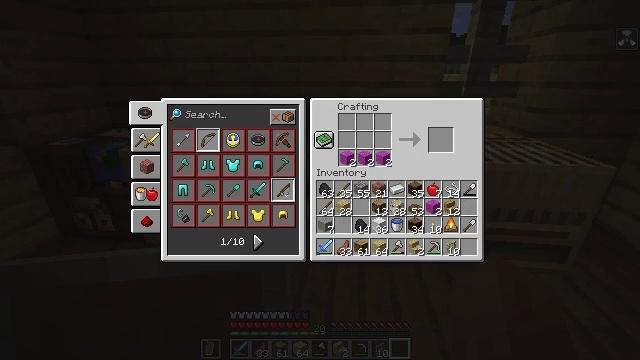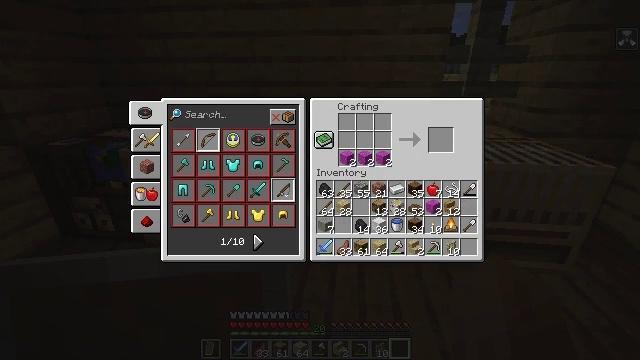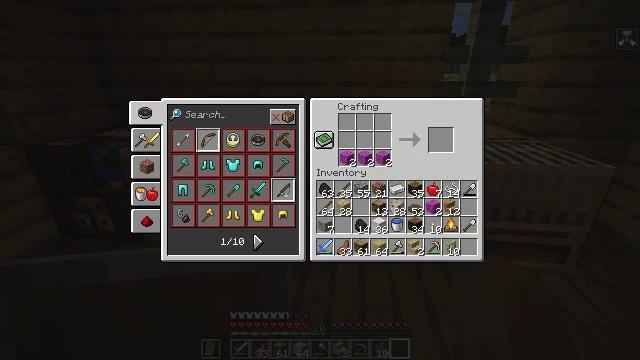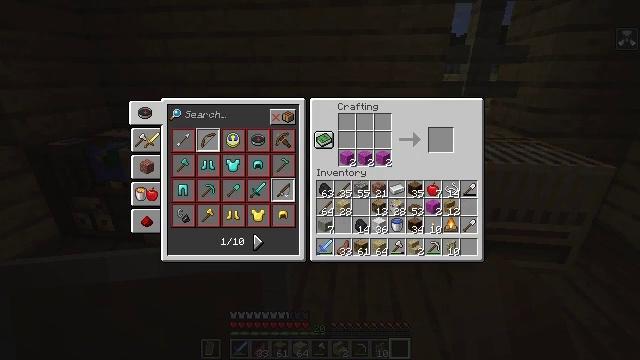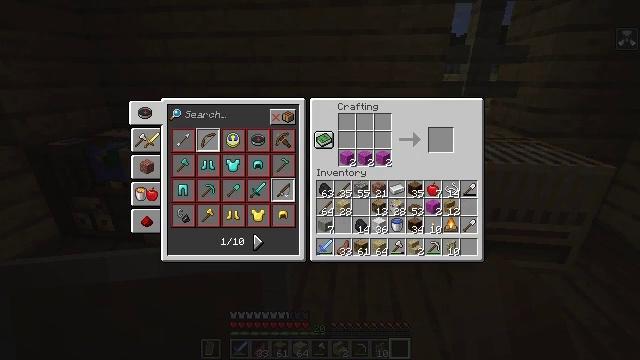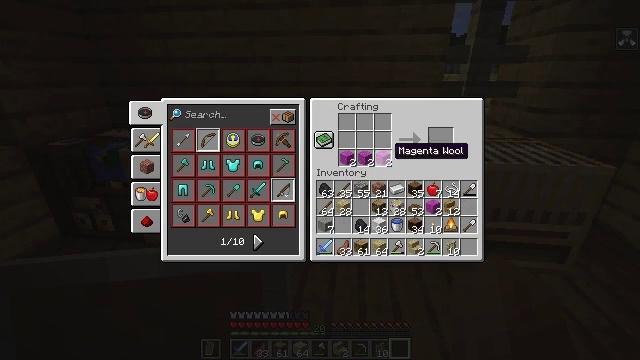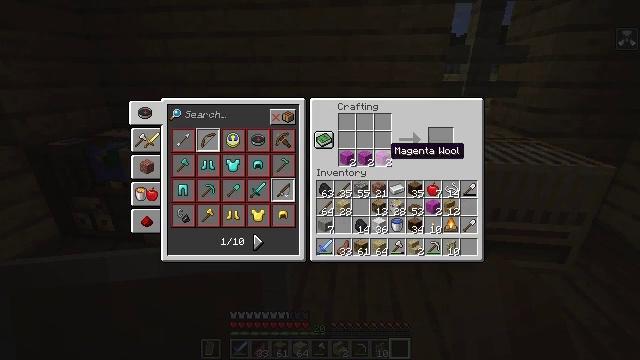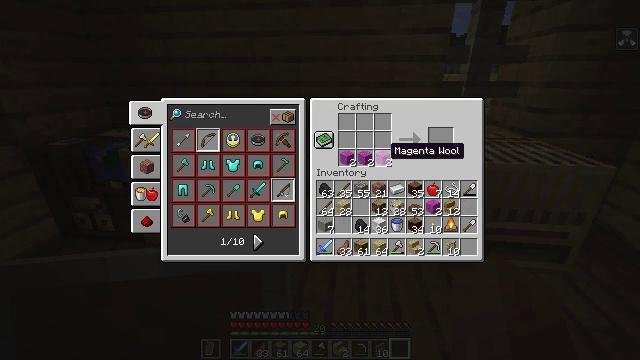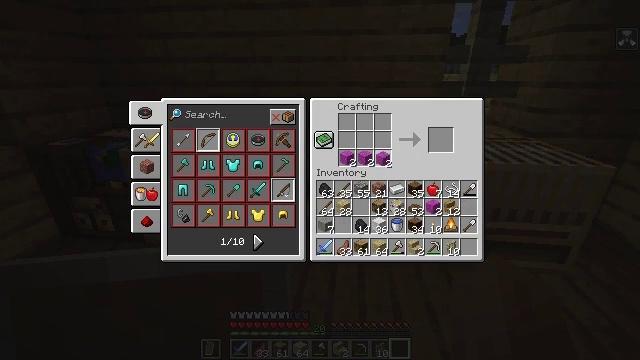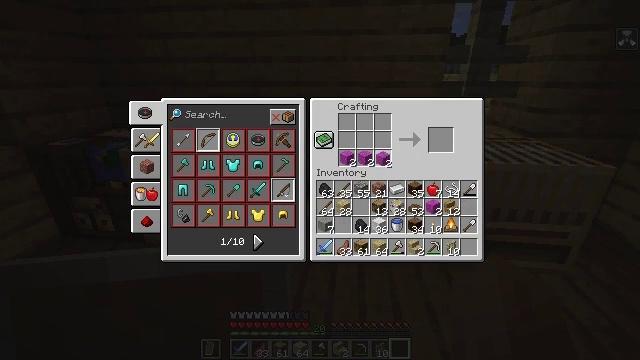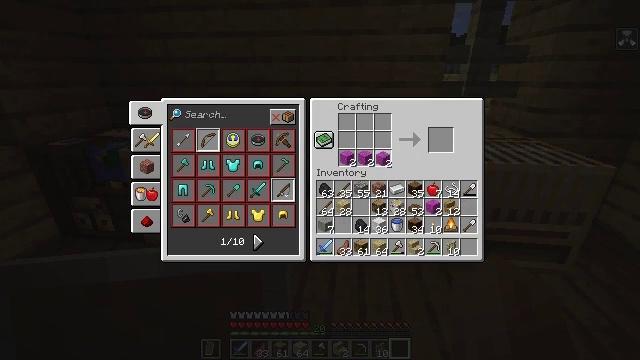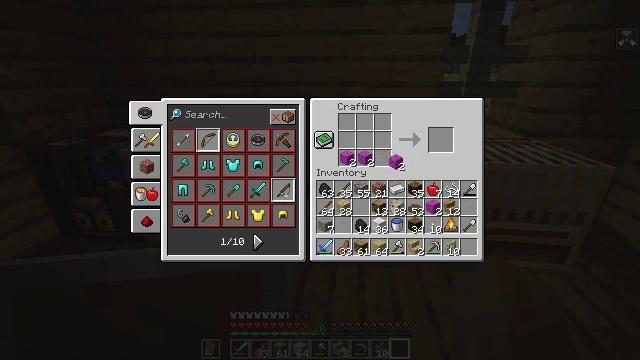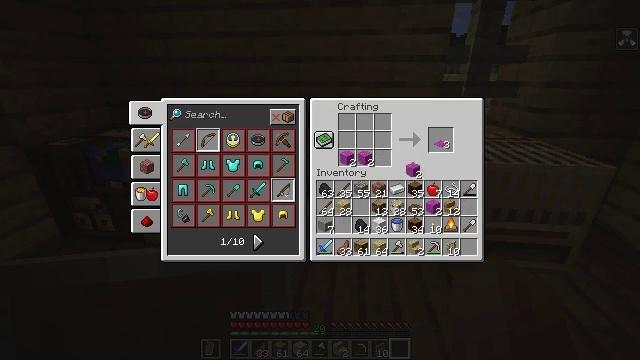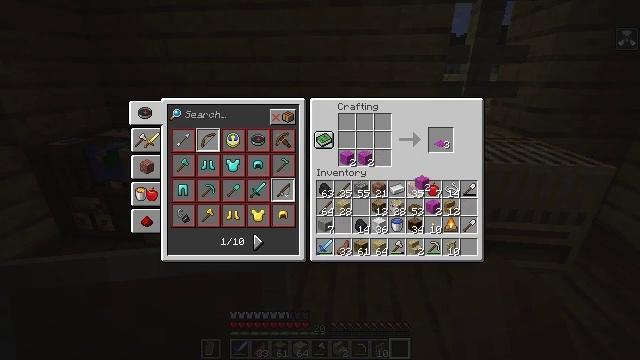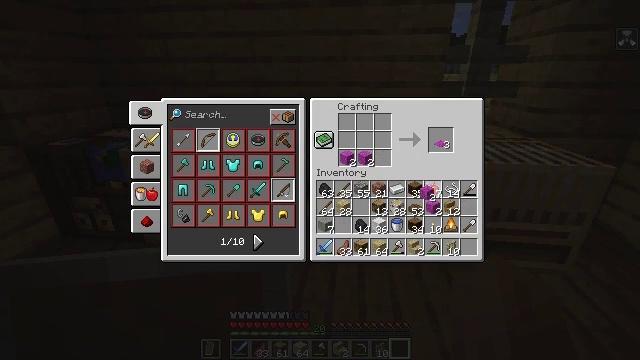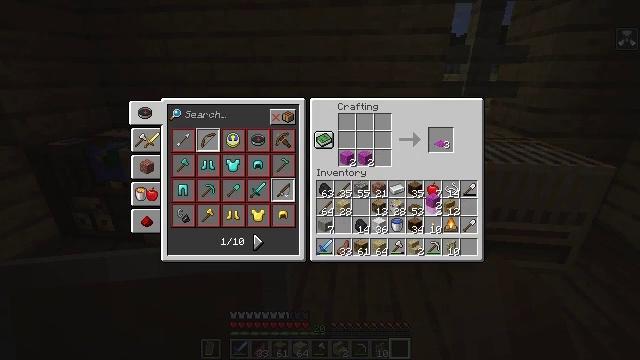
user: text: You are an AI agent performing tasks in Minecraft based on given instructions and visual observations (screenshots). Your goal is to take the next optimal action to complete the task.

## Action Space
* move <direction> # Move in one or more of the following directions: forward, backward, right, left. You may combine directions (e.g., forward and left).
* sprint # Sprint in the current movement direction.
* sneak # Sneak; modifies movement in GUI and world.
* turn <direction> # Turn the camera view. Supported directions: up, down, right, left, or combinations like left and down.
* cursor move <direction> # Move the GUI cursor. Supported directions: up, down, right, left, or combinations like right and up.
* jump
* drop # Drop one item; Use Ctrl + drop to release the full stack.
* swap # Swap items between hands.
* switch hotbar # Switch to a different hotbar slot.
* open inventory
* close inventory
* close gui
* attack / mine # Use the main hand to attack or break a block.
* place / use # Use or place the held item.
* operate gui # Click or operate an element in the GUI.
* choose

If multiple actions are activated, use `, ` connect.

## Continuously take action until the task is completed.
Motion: motion action
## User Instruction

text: Combine two magenta wool in the crafting grid for a magenta carpet.
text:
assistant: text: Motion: cursor move left
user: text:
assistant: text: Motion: no_op
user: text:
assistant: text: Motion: no_op
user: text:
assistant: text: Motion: no_op
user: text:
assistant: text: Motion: no_op
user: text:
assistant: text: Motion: no_op
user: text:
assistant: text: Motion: no_op
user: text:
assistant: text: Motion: operate gui
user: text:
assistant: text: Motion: operate gui
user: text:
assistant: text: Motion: operate gui
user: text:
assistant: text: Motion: cursor move right
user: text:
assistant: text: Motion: cursor move right and down
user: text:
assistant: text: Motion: cursor move right and down
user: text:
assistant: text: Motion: cursor move down
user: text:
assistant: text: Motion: cursor move down
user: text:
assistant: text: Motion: no_op
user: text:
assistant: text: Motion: no_op
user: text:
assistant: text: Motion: no_op
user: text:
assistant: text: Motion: no_op
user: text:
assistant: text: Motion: operate gui
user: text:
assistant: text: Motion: operate gui
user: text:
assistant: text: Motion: no_op
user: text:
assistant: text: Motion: no_op
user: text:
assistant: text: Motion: operate gui
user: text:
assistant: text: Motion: operate gui
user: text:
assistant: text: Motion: no_op
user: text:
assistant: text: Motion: no_op
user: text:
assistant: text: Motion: cursor move left and up
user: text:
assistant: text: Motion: cursor move left
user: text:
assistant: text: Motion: no_op